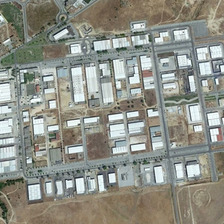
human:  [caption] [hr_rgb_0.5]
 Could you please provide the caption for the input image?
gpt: many buildings and bareland are in an industrial area .

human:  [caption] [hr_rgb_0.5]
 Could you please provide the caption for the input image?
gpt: many buildings and bareland are in an industrial area .

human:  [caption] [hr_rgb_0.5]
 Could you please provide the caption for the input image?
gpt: many buildings and bareland are in an industrial area .

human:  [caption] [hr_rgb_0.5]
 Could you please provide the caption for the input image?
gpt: many buildings and bareland are in an industrial area .

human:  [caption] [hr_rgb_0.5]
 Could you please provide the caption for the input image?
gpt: many buildings and bareland are in an industrial area .